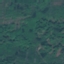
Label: Forest